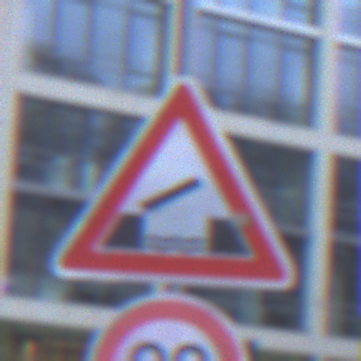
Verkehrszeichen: BeweglicheBruecke
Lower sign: Geschwindigkeit90
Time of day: SunriseSunset
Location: Outdoor (Urban)
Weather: PartlyCloudy
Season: NotSpecified
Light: Natural